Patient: sex F, age 63
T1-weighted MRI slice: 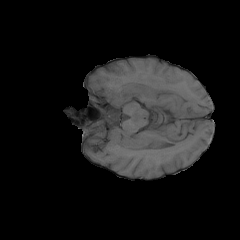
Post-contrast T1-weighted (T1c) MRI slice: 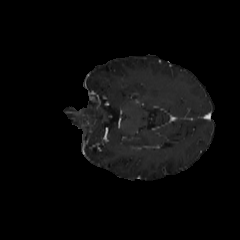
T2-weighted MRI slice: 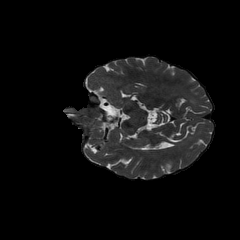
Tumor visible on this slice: no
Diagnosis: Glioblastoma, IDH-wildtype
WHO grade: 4